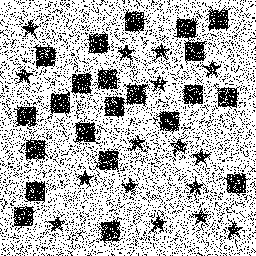
Squares: 22
Triangles: 0
Stars: 16
Total shapes: 38